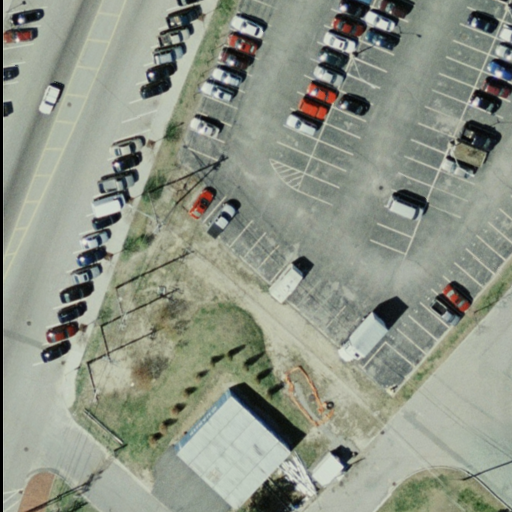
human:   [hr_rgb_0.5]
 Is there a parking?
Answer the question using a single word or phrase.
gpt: yes

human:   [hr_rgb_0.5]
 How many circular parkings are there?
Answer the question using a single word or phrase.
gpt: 0

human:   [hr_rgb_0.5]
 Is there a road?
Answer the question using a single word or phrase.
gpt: yes

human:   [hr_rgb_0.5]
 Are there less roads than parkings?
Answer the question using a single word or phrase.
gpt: no

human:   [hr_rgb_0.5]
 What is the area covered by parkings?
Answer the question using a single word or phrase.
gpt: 2704m2

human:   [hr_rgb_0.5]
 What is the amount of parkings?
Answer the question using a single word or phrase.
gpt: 1

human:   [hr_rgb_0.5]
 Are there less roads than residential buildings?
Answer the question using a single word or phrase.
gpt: no

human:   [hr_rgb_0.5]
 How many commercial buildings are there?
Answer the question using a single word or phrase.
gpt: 0

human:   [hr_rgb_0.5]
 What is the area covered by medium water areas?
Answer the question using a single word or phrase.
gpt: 0m2

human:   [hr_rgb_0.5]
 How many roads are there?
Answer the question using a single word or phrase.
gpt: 6

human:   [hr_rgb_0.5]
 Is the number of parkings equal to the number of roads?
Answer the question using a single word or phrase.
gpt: no

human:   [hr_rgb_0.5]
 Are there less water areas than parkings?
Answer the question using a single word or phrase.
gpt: yes

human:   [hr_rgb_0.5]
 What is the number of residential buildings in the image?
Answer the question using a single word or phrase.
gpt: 0

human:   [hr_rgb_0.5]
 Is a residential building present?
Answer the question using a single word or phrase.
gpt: no

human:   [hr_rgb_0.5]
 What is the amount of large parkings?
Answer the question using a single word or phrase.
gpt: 1

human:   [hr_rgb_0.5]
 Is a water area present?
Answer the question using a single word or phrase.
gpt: no

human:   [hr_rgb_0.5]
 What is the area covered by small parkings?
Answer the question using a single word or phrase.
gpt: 0m2

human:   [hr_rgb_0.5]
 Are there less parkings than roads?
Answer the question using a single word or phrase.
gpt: yes

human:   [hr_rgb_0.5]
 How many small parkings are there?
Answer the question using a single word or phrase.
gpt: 0

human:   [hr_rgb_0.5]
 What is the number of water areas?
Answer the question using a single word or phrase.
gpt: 0

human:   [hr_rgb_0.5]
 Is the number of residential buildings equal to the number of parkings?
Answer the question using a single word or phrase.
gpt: no

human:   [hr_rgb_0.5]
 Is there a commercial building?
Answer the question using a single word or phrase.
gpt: no

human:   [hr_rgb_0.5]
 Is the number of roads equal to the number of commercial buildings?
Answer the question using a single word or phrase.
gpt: no

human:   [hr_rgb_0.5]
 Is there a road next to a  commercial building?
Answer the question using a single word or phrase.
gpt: no

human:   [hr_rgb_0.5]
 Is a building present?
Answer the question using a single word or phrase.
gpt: no

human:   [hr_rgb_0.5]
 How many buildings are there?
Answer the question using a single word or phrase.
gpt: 0

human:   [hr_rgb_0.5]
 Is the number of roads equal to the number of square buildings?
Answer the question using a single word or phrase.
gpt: no

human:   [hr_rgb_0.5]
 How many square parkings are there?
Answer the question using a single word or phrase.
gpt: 0

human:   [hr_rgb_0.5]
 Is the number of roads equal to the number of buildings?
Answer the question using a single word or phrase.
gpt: no

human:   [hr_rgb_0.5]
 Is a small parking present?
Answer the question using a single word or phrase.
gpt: no

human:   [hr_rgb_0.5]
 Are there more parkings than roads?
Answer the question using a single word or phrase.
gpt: no

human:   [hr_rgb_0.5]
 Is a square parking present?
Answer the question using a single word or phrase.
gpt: no

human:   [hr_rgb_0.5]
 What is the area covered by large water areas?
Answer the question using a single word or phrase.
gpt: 0m2

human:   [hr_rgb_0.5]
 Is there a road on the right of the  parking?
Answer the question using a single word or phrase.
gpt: yes

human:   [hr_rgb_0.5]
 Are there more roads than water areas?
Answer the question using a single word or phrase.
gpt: yes

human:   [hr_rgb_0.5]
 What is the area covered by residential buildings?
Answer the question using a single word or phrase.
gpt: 0m2

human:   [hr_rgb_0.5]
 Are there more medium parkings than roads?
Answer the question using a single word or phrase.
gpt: no

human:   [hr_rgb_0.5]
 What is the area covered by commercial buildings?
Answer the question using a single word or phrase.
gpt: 0m2

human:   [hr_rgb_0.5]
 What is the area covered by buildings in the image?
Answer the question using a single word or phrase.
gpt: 0m2

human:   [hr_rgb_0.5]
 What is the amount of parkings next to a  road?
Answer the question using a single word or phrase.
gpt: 1

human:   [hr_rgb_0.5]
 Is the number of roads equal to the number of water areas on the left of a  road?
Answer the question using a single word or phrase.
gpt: no

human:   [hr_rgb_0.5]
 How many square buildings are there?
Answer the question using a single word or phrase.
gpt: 0

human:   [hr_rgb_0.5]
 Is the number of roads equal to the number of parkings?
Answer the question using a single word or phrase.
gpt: no

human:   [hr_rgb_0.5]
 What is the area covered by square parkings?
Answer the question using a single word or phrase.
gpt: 0m2

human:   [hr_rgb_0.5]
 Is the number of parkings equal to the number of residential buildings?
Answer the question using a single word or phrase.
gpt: no

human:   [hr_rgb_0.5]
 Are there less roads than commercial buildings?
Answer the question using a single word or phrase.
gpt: no

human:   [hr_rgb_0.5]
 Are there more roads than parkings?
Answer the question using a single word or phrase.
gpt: yes

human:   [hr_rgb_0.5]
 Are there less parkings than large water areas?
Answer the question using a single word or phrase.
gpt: no

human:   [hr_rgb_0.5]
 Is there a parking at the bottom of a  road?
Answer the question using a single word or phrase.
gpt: no

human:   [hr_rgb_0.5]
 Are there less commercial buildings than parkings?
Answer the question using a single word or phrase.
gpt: yes

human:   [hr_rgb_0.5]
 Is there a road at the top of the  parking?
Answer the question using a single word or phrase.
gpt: no

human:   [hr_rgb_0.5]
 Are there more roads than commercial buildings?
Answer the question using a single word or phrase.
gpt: yes

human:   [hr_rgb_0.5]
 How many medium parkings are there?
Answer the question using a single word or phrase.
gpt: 0

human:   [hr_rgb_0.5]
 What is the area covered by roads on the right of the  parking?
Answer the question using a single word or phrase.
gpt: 0m2

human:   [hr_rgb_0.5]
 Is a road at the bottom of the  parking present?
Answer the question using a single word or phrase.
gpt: yes

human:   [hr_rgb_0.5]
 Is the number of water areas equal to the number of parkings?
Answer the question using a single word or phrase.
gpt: no

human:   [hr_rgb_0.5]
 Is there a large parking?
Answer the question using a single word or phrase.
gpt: yes

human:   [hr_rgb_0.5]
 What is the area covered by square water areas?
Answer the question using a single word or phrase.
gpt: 0m2

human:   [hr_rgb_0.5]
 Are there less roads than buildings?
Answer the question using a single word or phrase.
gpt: no

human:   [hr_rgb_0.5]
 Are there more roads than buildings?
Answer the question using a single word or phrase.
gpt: yes

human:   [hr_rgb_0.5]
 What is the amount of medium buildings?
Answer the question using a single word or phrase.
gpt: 0

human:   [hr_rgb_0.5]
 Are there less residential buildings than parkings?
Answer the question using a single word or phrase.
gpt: yes

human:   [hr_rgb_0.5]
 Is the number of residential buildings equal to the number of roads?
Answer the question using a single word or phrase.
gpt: no

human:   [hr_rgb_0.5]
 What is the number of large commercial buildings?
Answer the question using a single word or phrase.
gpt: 0